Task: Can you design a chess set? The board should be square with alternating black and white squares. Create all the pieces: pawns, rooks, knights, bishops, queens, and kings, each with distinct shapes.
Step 4391:
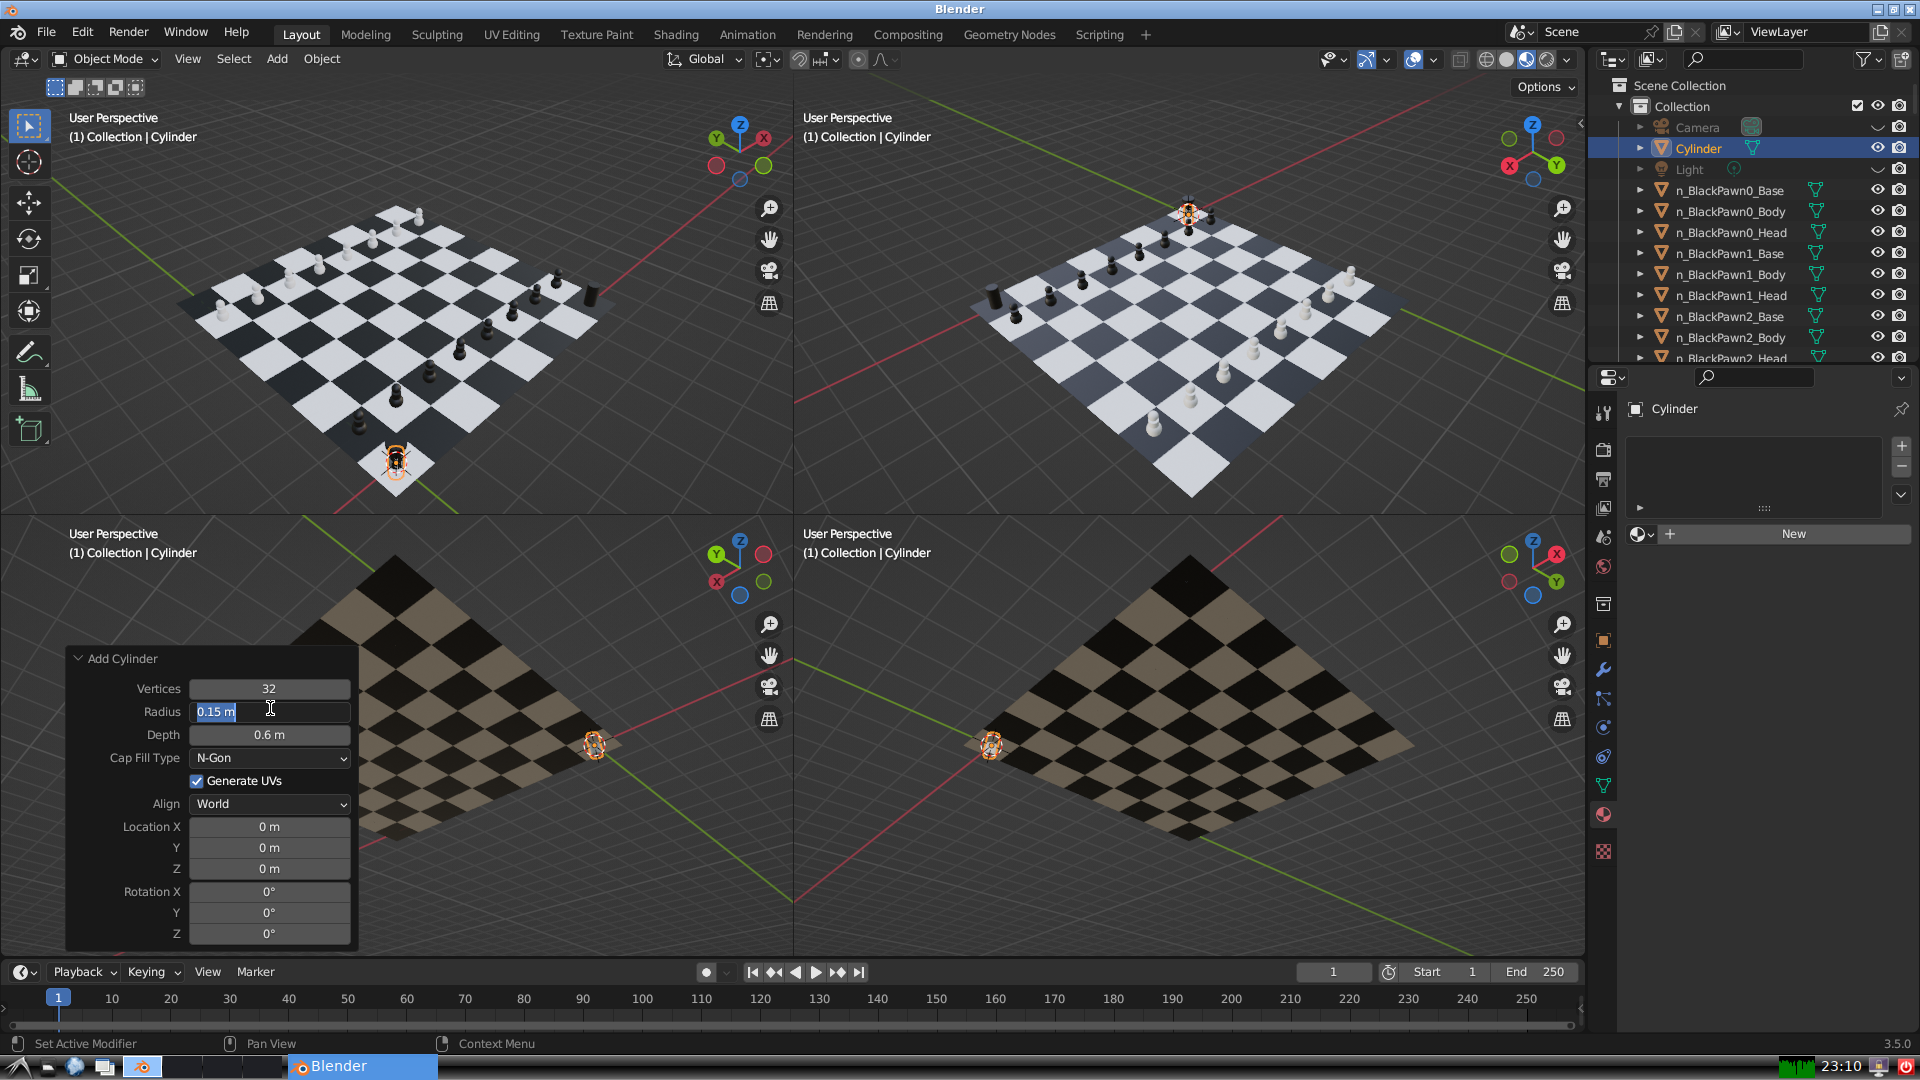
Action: input_text: 0.2